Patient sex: M
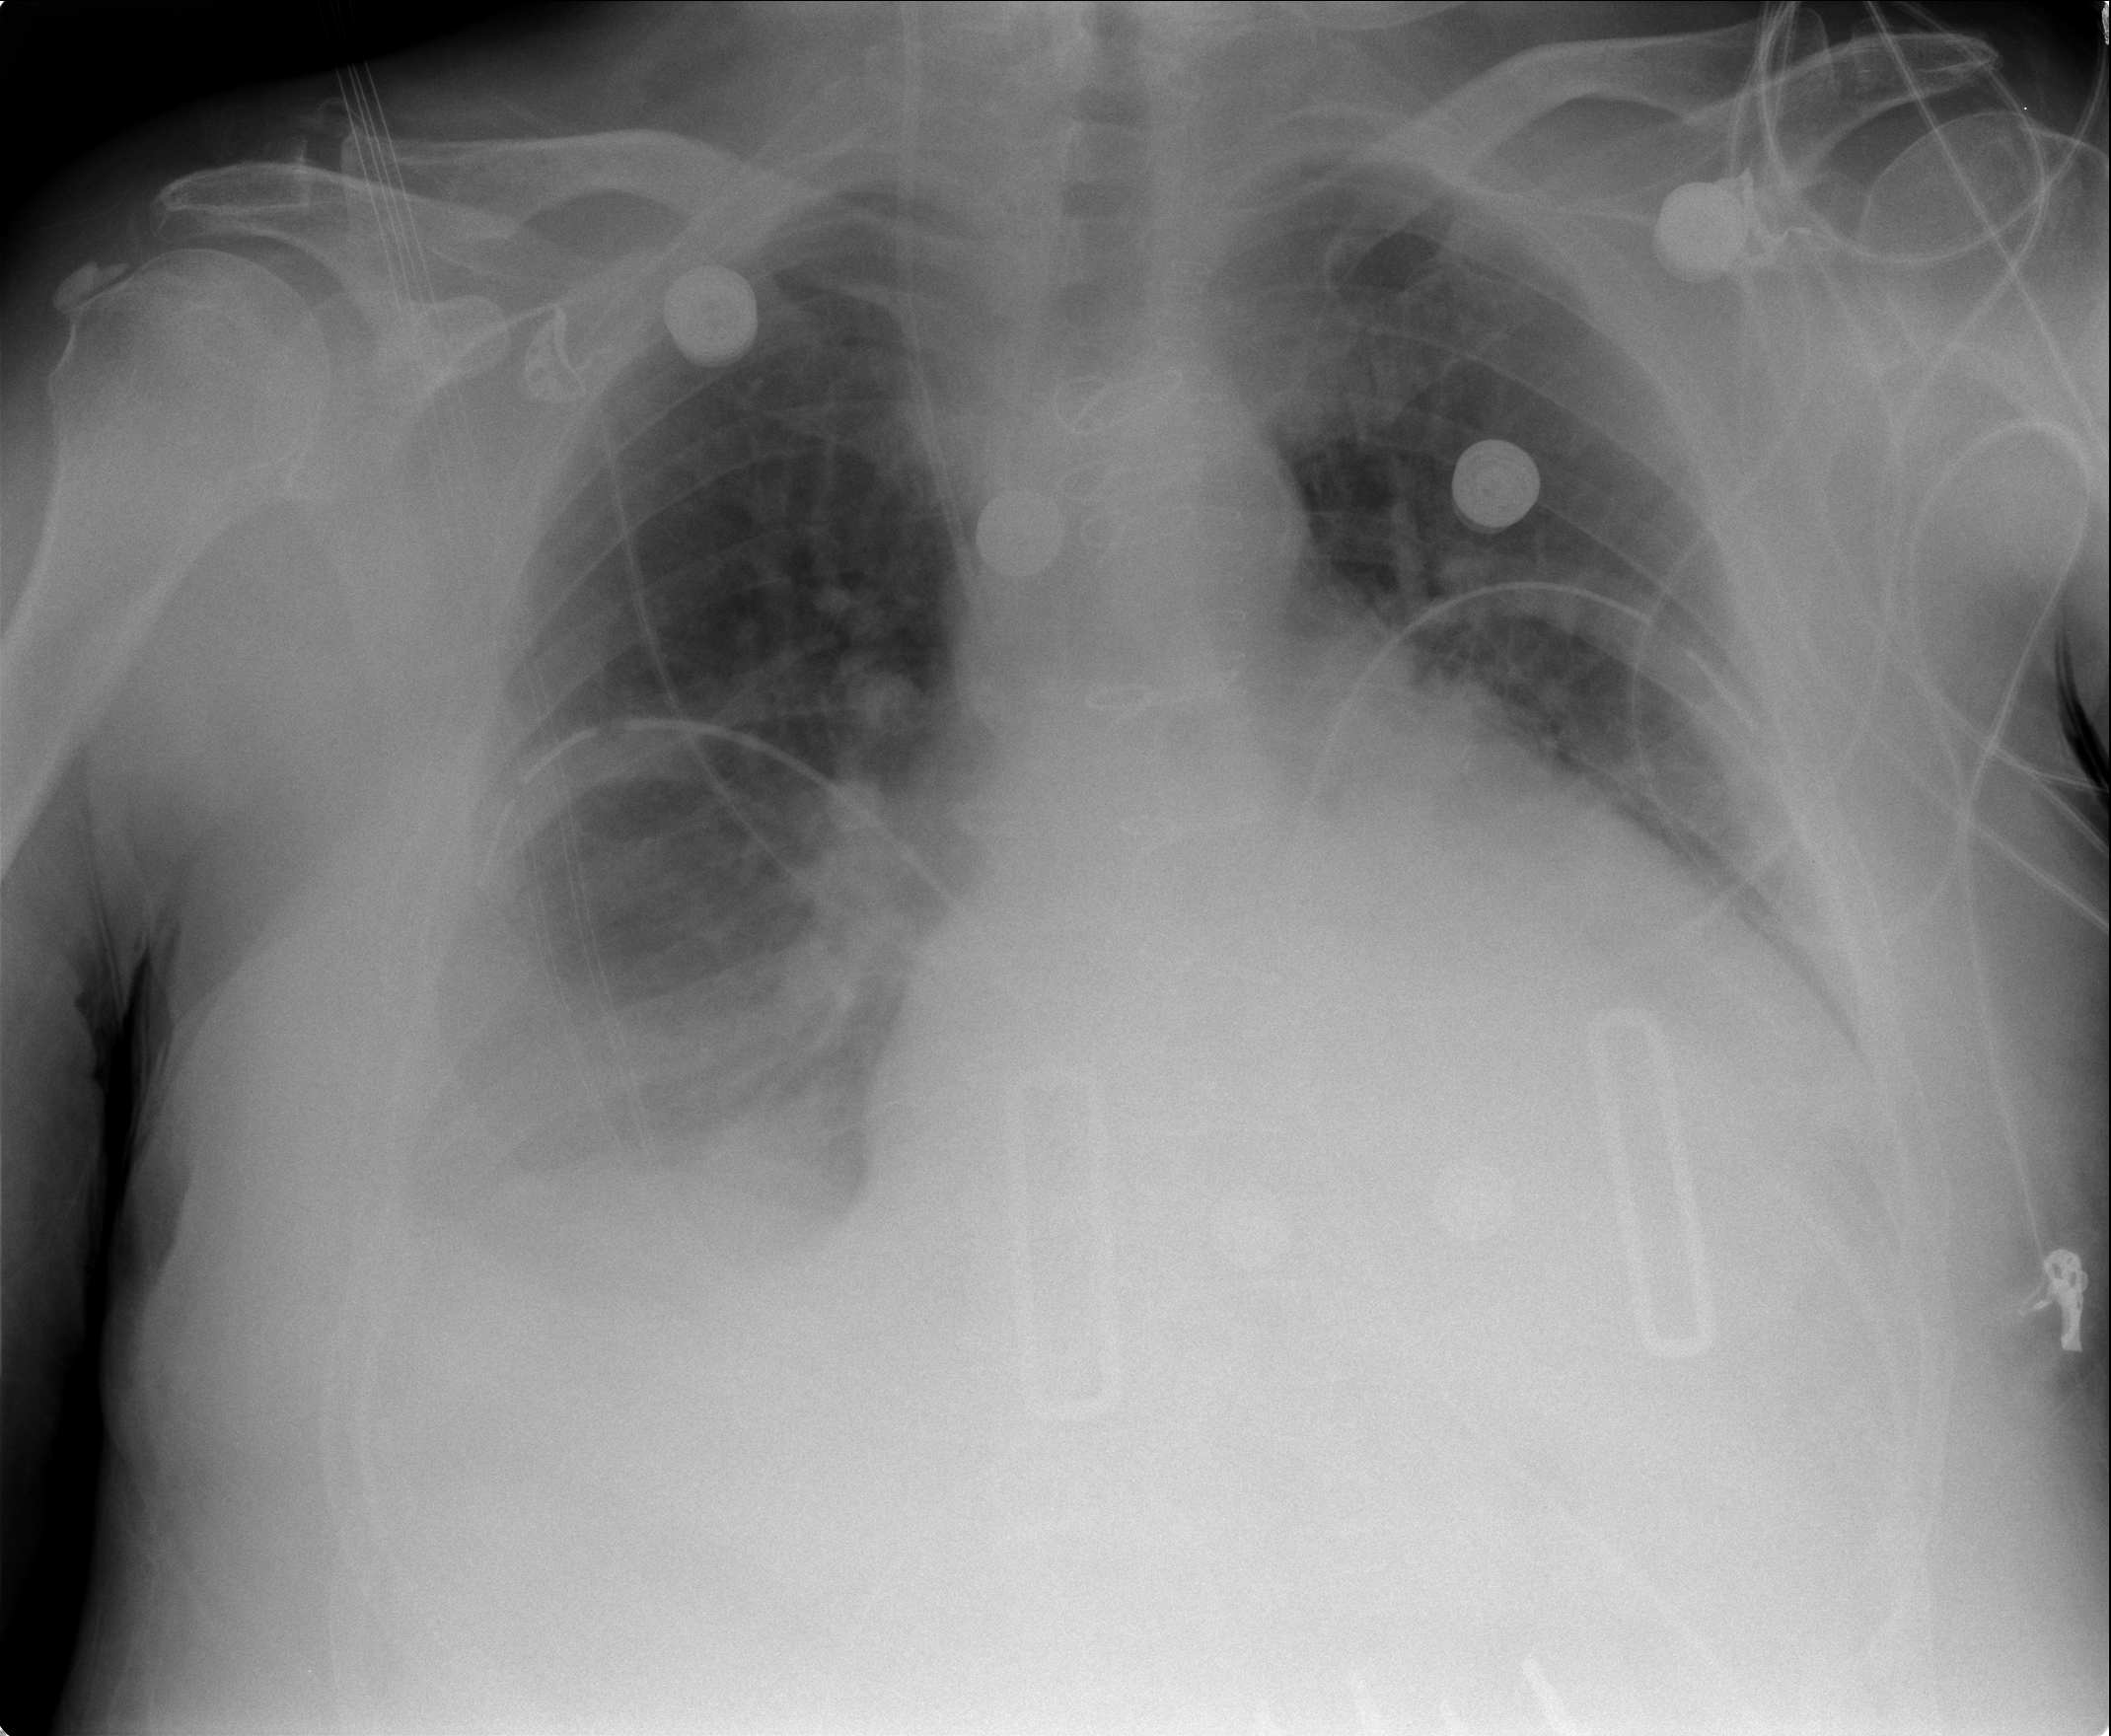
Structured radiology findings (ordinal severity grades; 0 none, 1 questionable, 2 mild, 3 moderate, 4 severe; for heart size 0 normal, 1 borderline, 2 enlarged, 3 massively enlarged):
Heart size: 2
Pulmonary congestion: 2
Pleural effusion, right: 2
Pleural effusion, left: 2
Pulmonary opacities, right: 0
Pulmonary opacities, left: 0
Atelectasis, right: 2
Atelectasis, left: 2